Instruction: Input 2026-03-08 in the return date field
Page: home
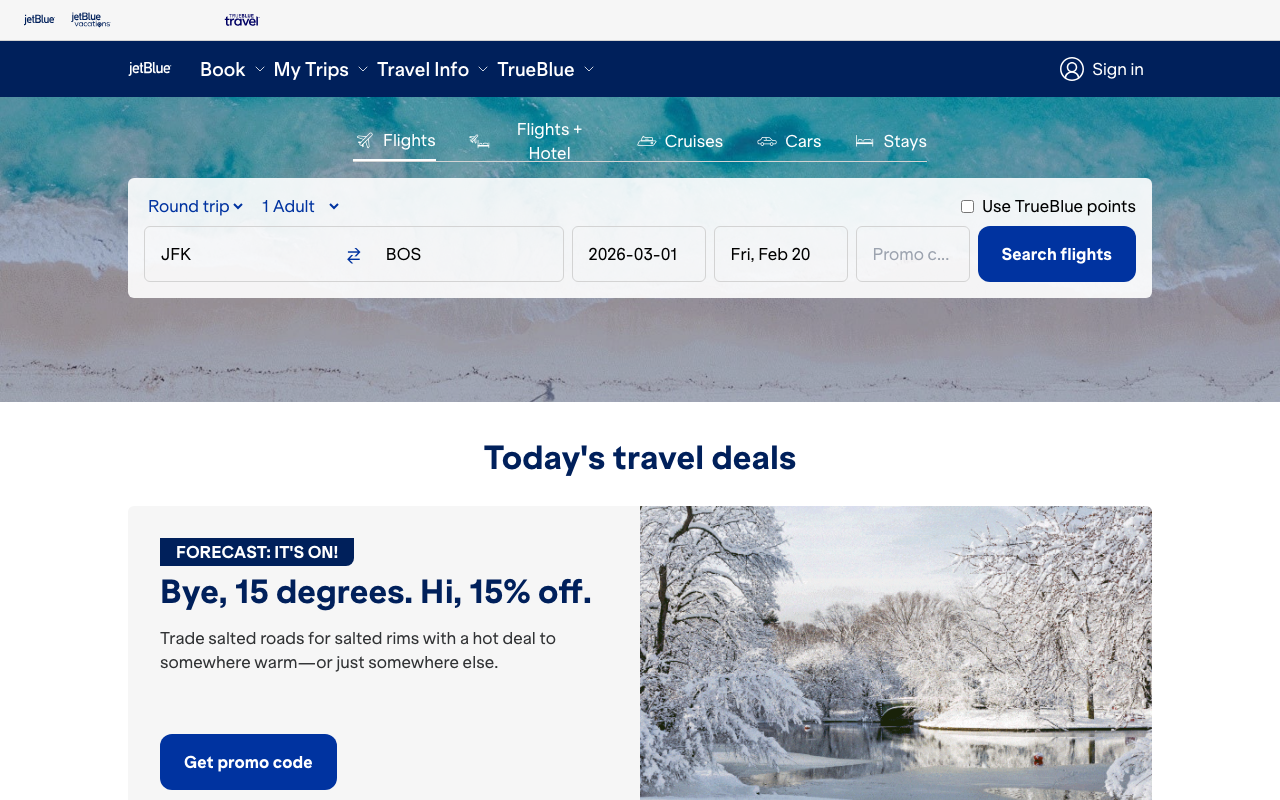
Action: type